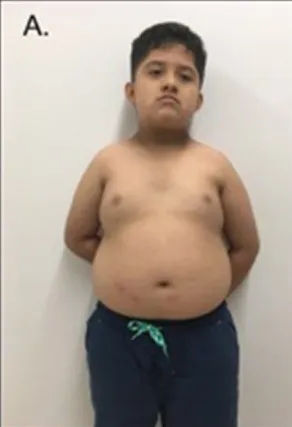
Phenotype of the patient. (A) The patient exhibited a short neck, brachycephaly, acanthosis nigricans on the nape of the neck, central abdominal obesity and gynecomastia.
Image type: medical_photograph (skin_photograph)